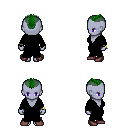
a pixel art fantasy rpg character, female body template, dark elf, purple skin, black robe, gold greaves, green short mohawk hairstyle, bracelets, maroon shoes, four views (front, back, left, right), 2x2 character sprite sheet, small pixel art, hard edges, no anti-aliasing